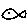
Label: fish